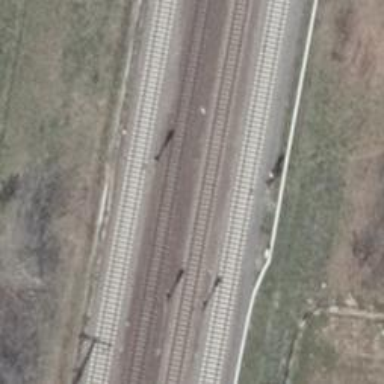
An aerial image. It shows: Railway signal.